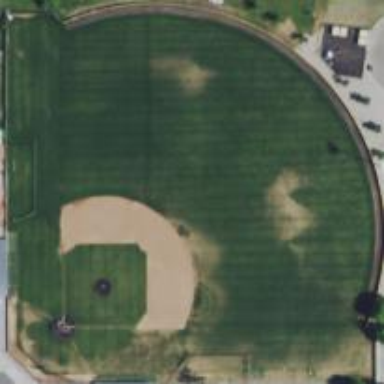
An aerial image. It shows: Baseball pitch for leisure land.